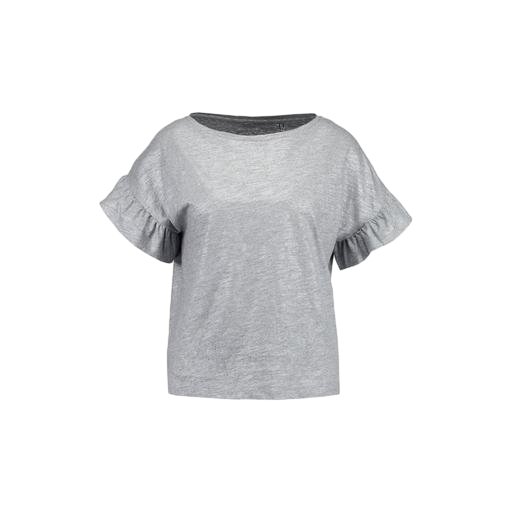
gray ruffle tee, short-sleeve top only macy, gray ruffle-trimmed shirt, white background